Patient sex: M
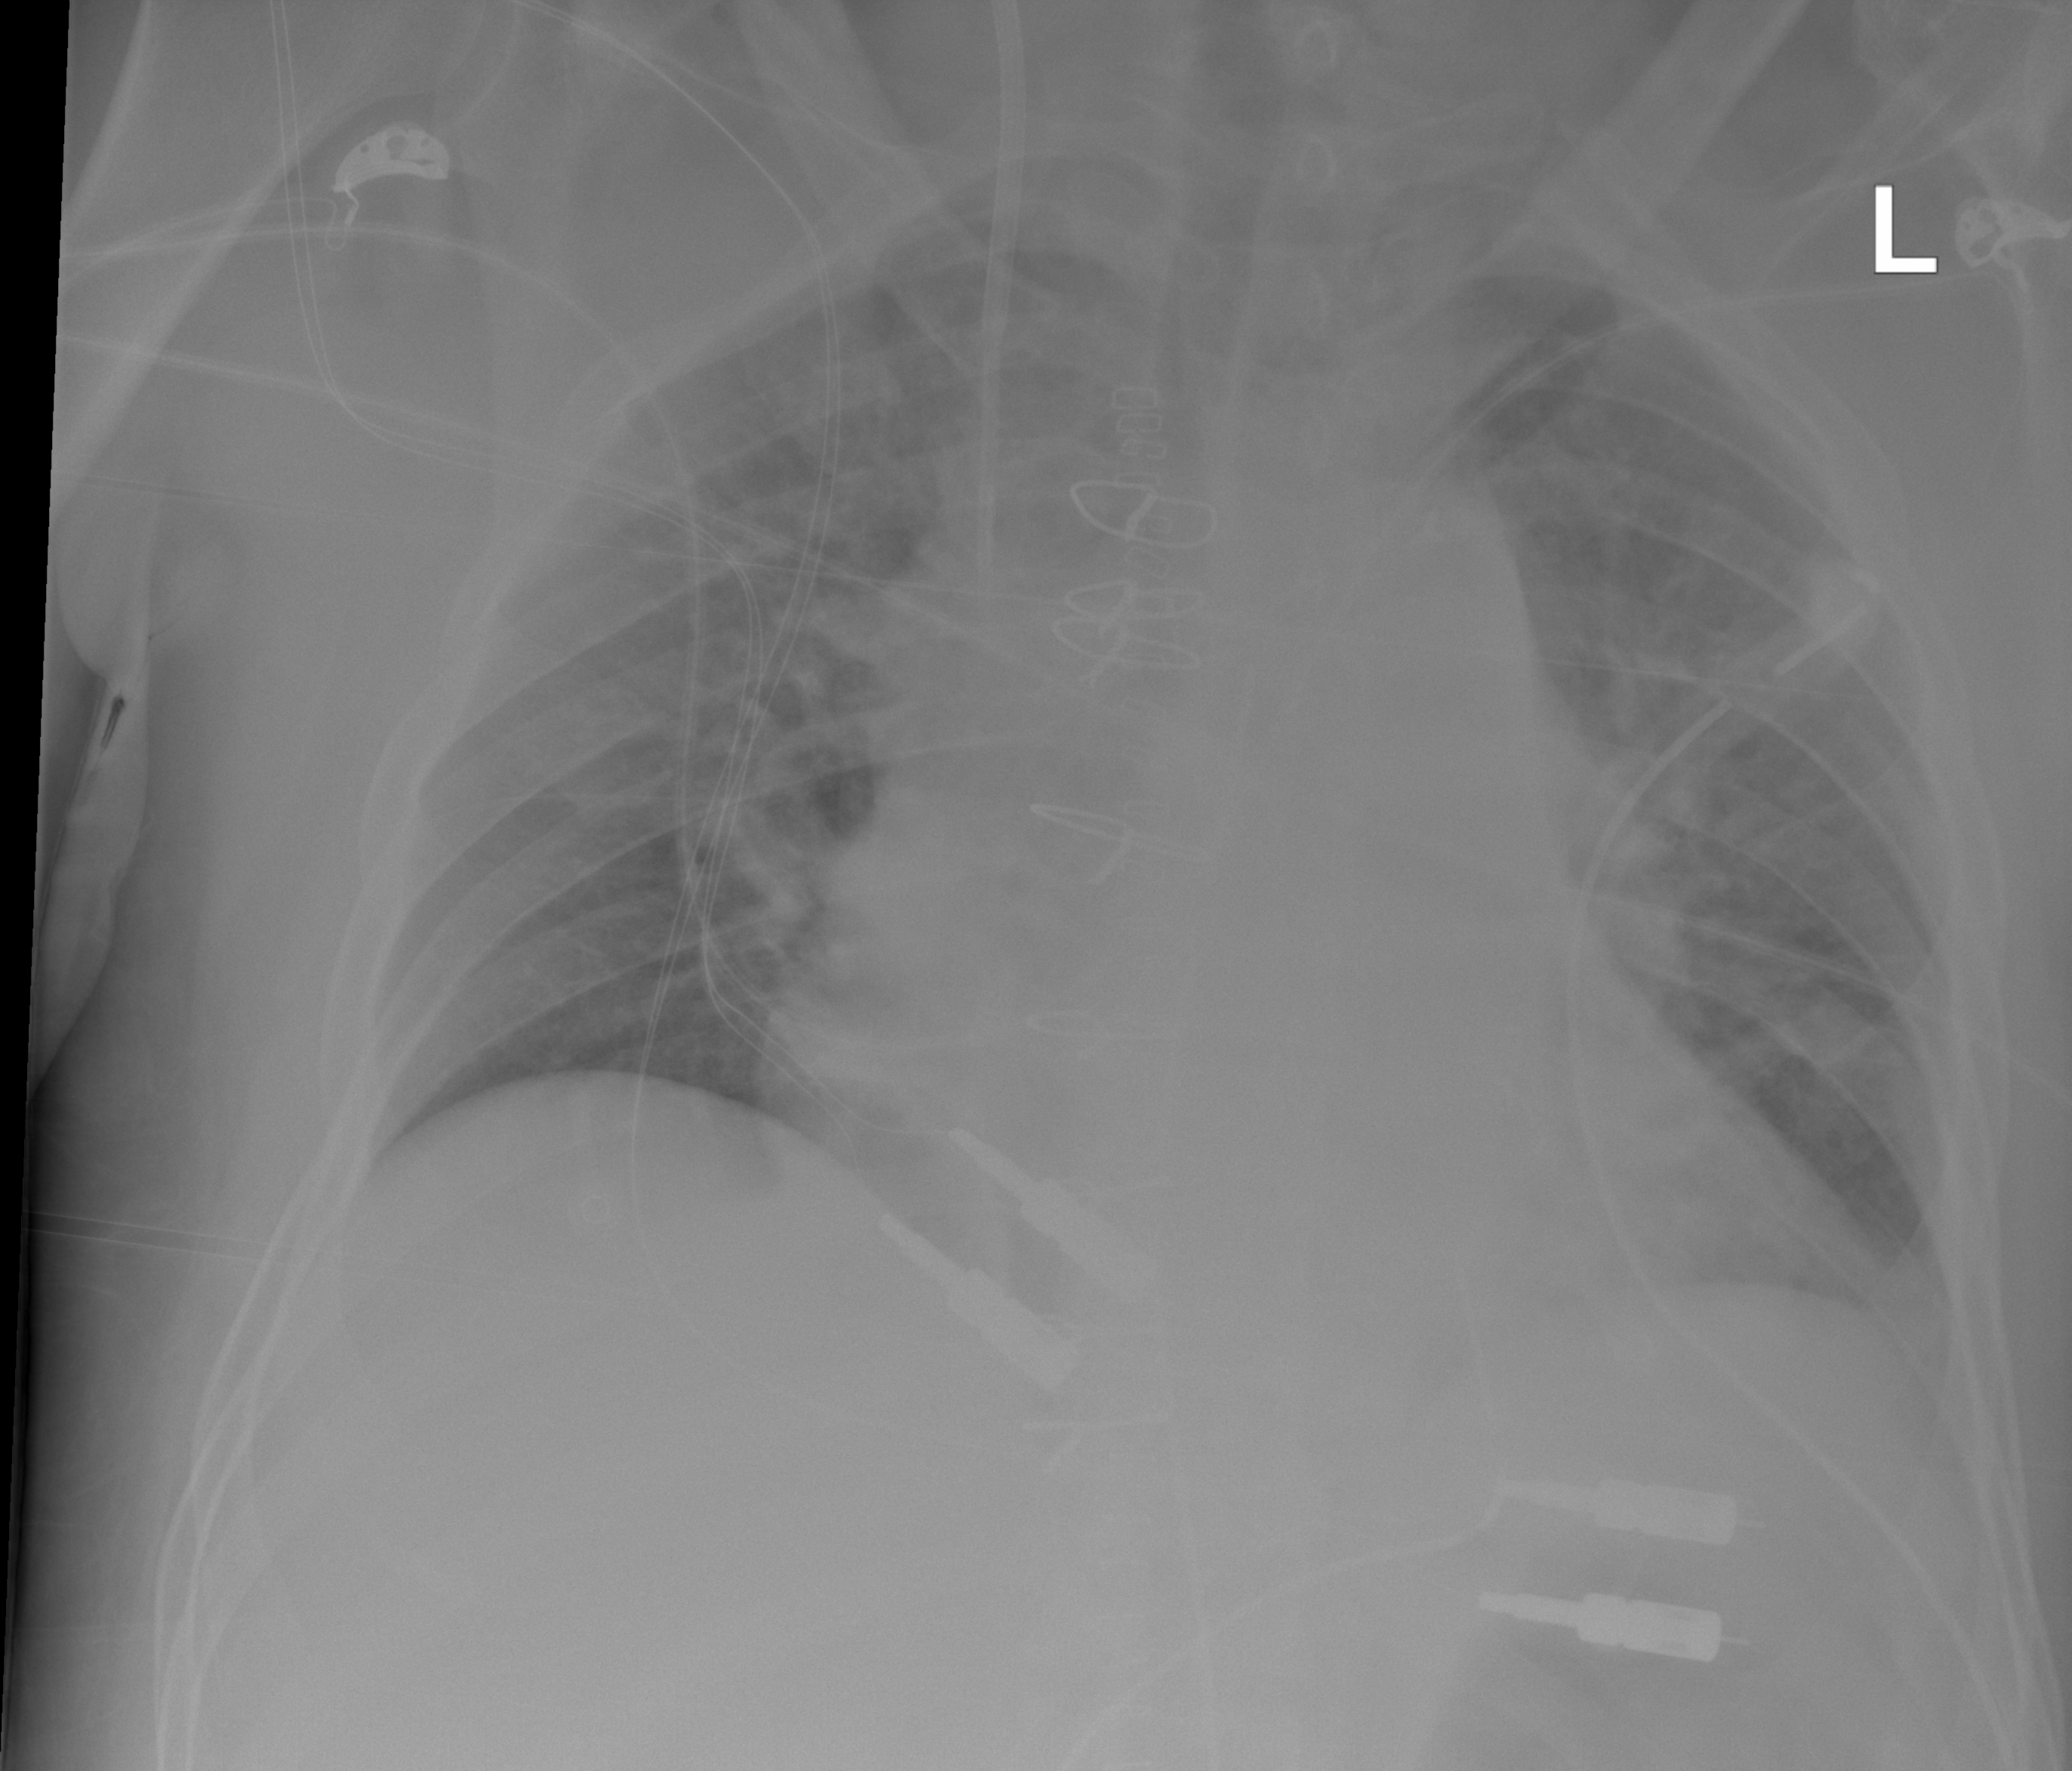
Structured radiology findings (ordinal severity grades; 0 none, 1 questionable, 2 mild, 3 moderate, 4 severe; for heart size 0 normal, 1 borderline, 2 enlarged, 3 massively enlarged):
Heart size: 2
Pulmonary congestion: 2
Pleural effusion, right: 0
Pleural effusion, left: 0
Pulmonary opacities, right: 0
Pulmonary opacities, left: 0
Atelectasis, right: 0
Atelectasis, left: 2